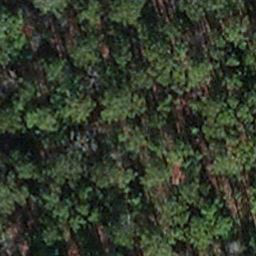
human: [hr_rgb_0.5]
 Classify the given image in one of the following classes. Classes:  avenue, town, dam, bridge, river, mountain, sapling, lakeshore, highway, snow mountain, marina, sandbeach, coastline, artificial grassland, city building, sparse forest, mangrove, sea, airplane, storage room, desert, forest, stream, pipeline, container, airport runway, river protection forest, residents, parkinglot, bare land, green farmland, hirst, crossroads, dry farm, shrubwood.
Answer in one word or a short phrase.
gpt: sapling